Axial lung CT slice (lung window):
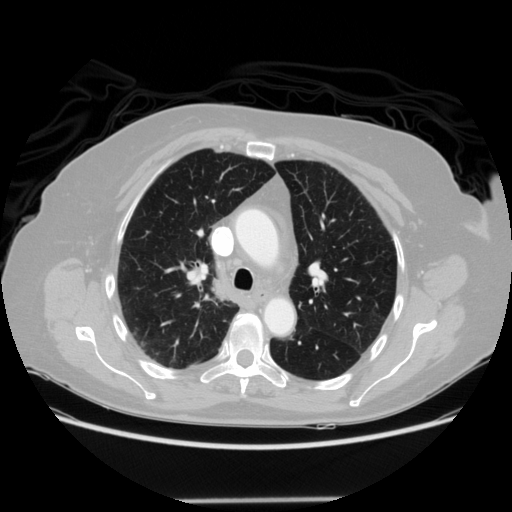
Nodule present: no